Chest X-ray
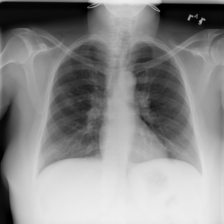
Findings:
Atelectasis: negative
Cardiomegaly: negative
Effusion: negative
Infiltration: positive
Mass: negative
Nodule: positive
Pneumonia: negative
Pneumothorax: negative
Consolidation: negative
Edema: negative
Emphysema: negative
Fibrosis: negative
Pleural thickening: negative
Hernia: negative